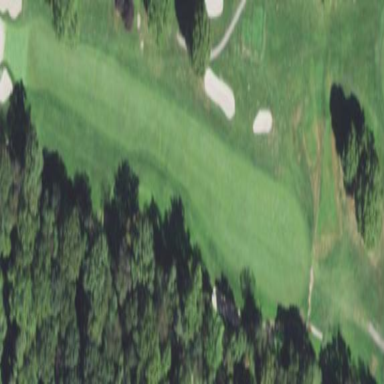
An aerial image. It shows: Golf fairway surrounded by grass.